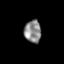
Tissue: prostate
Cell type: T cells
Senescence score: 0.3441
Nuclear area (px): 376
Mean DAPI intensity: 136.606